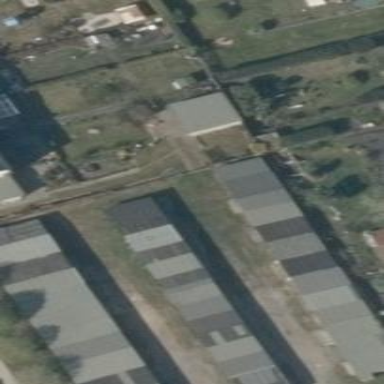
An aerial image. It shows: Group of garages.